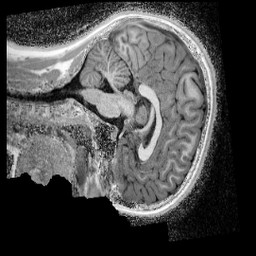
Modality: UNIT1_denoised
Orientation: sagittal
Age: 13
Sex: female
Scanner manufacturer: siemens
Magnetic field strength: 3 T
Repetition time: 4 s
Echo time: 0.00299 s